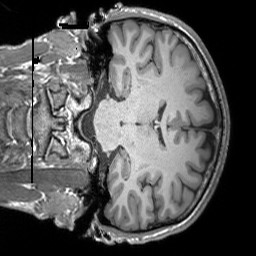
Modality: T1w
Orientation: coronal
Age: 25
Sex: male
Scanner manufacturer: siemens
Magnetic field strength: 3 T
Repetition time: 1.9 s
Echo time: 0.00252 s